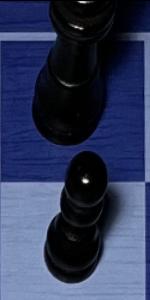
Label: Pawn_Black